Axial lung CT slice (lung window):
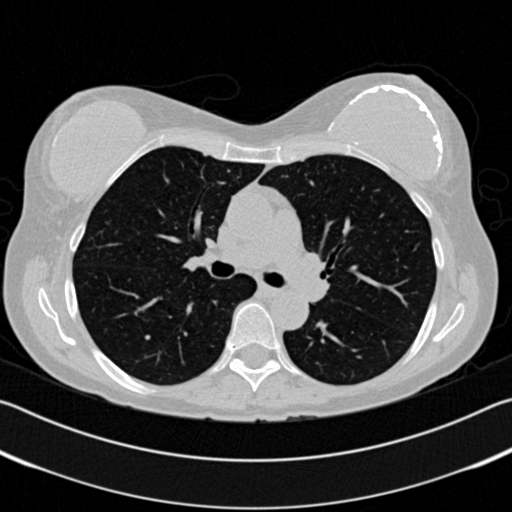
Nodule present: no